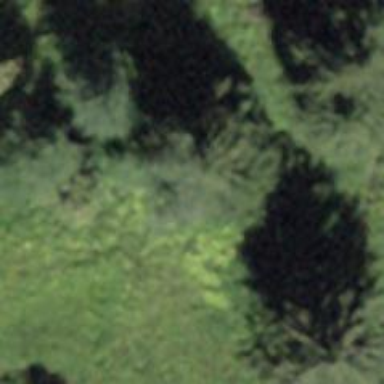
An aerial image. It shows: Forest area.